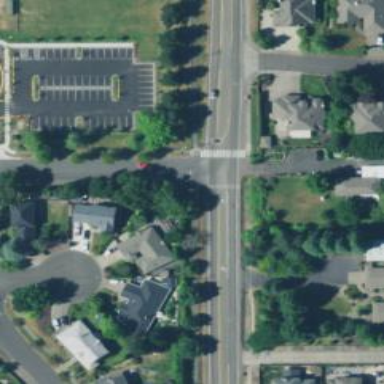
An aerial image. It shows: Left sidewalk along asphalt tertiary road.